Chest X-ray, PA view. Patient: 51 years old, sex M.
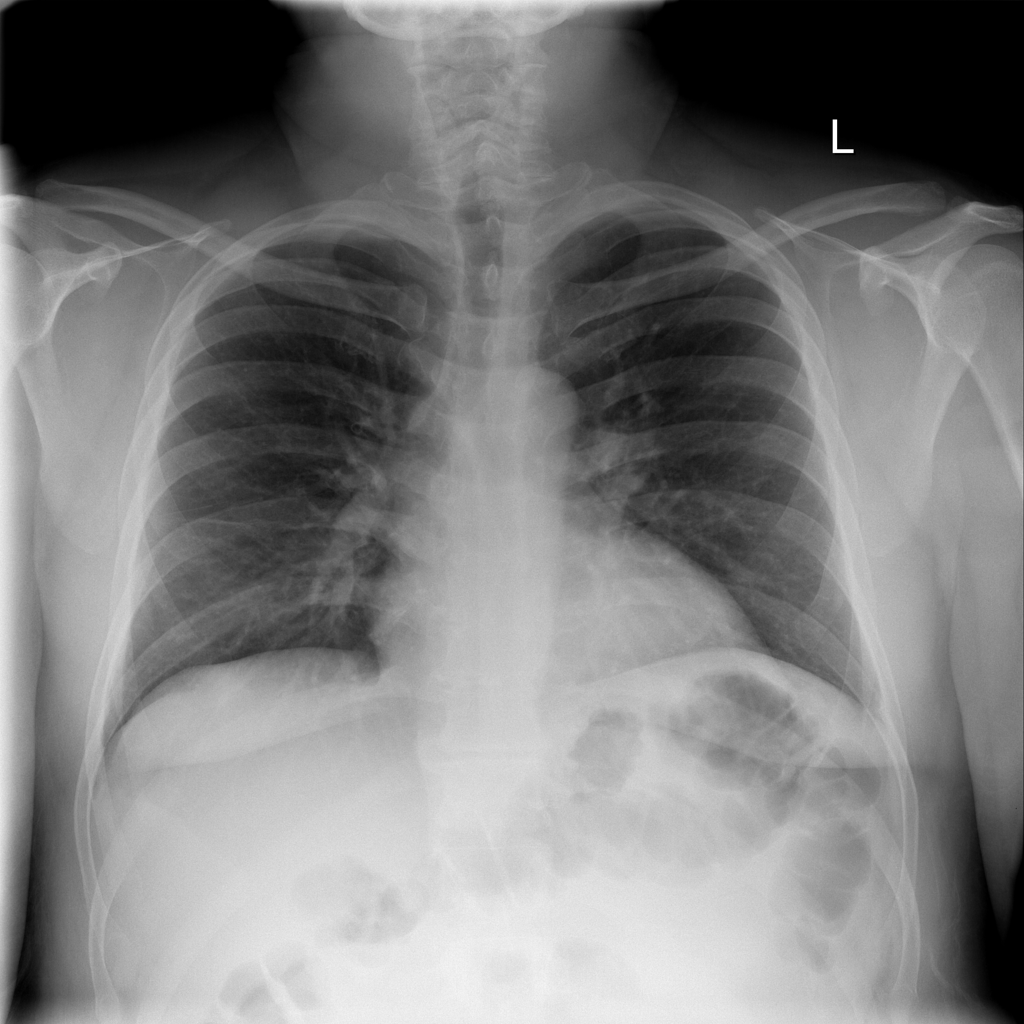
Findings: No Finding